Aerial crown-view tile of a tropical tree (Barro Colorado Island, Panama), acquired 20250616:
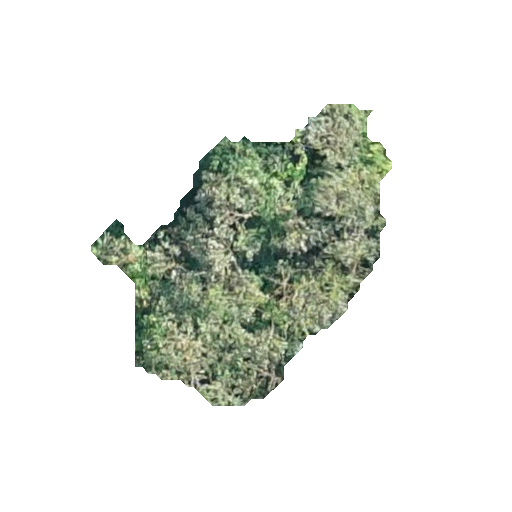
Species: Luehea seemannii
GBIF accepted scientific name: Luehea seemannii
Crown area: 75.64 m²